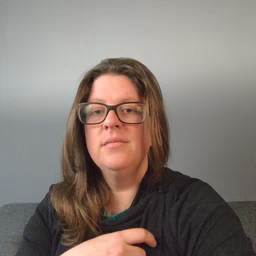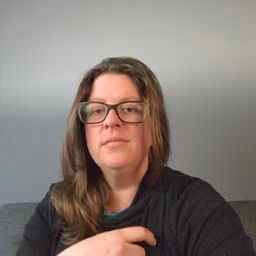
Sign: up